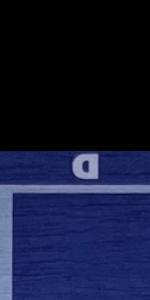
Label: Empty